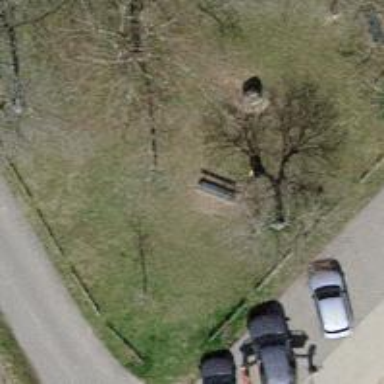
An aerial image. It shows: Bench.